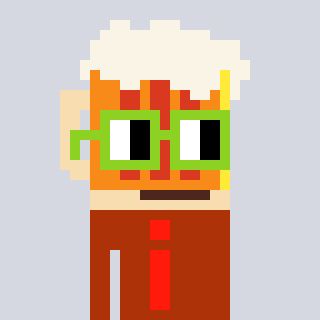
a pixel art character with square light green glasses, a beer-shaped head and a hotbrown-colored body on a cool background